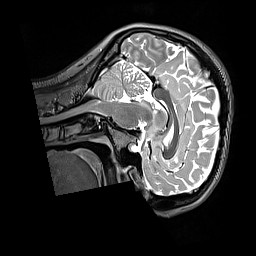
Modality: T2w
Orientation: sagittal
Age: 21
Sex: female
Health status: healthy
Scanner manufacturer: siemens
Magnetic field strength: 3 T
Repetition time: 3.2 s
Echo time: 0.568 s